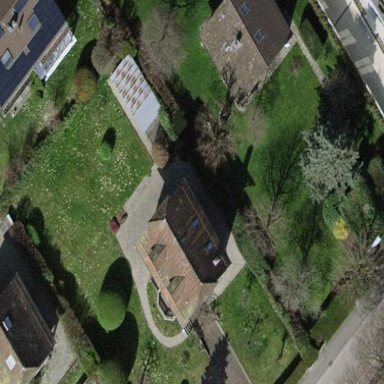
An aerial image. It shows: Detached building.